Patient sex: M
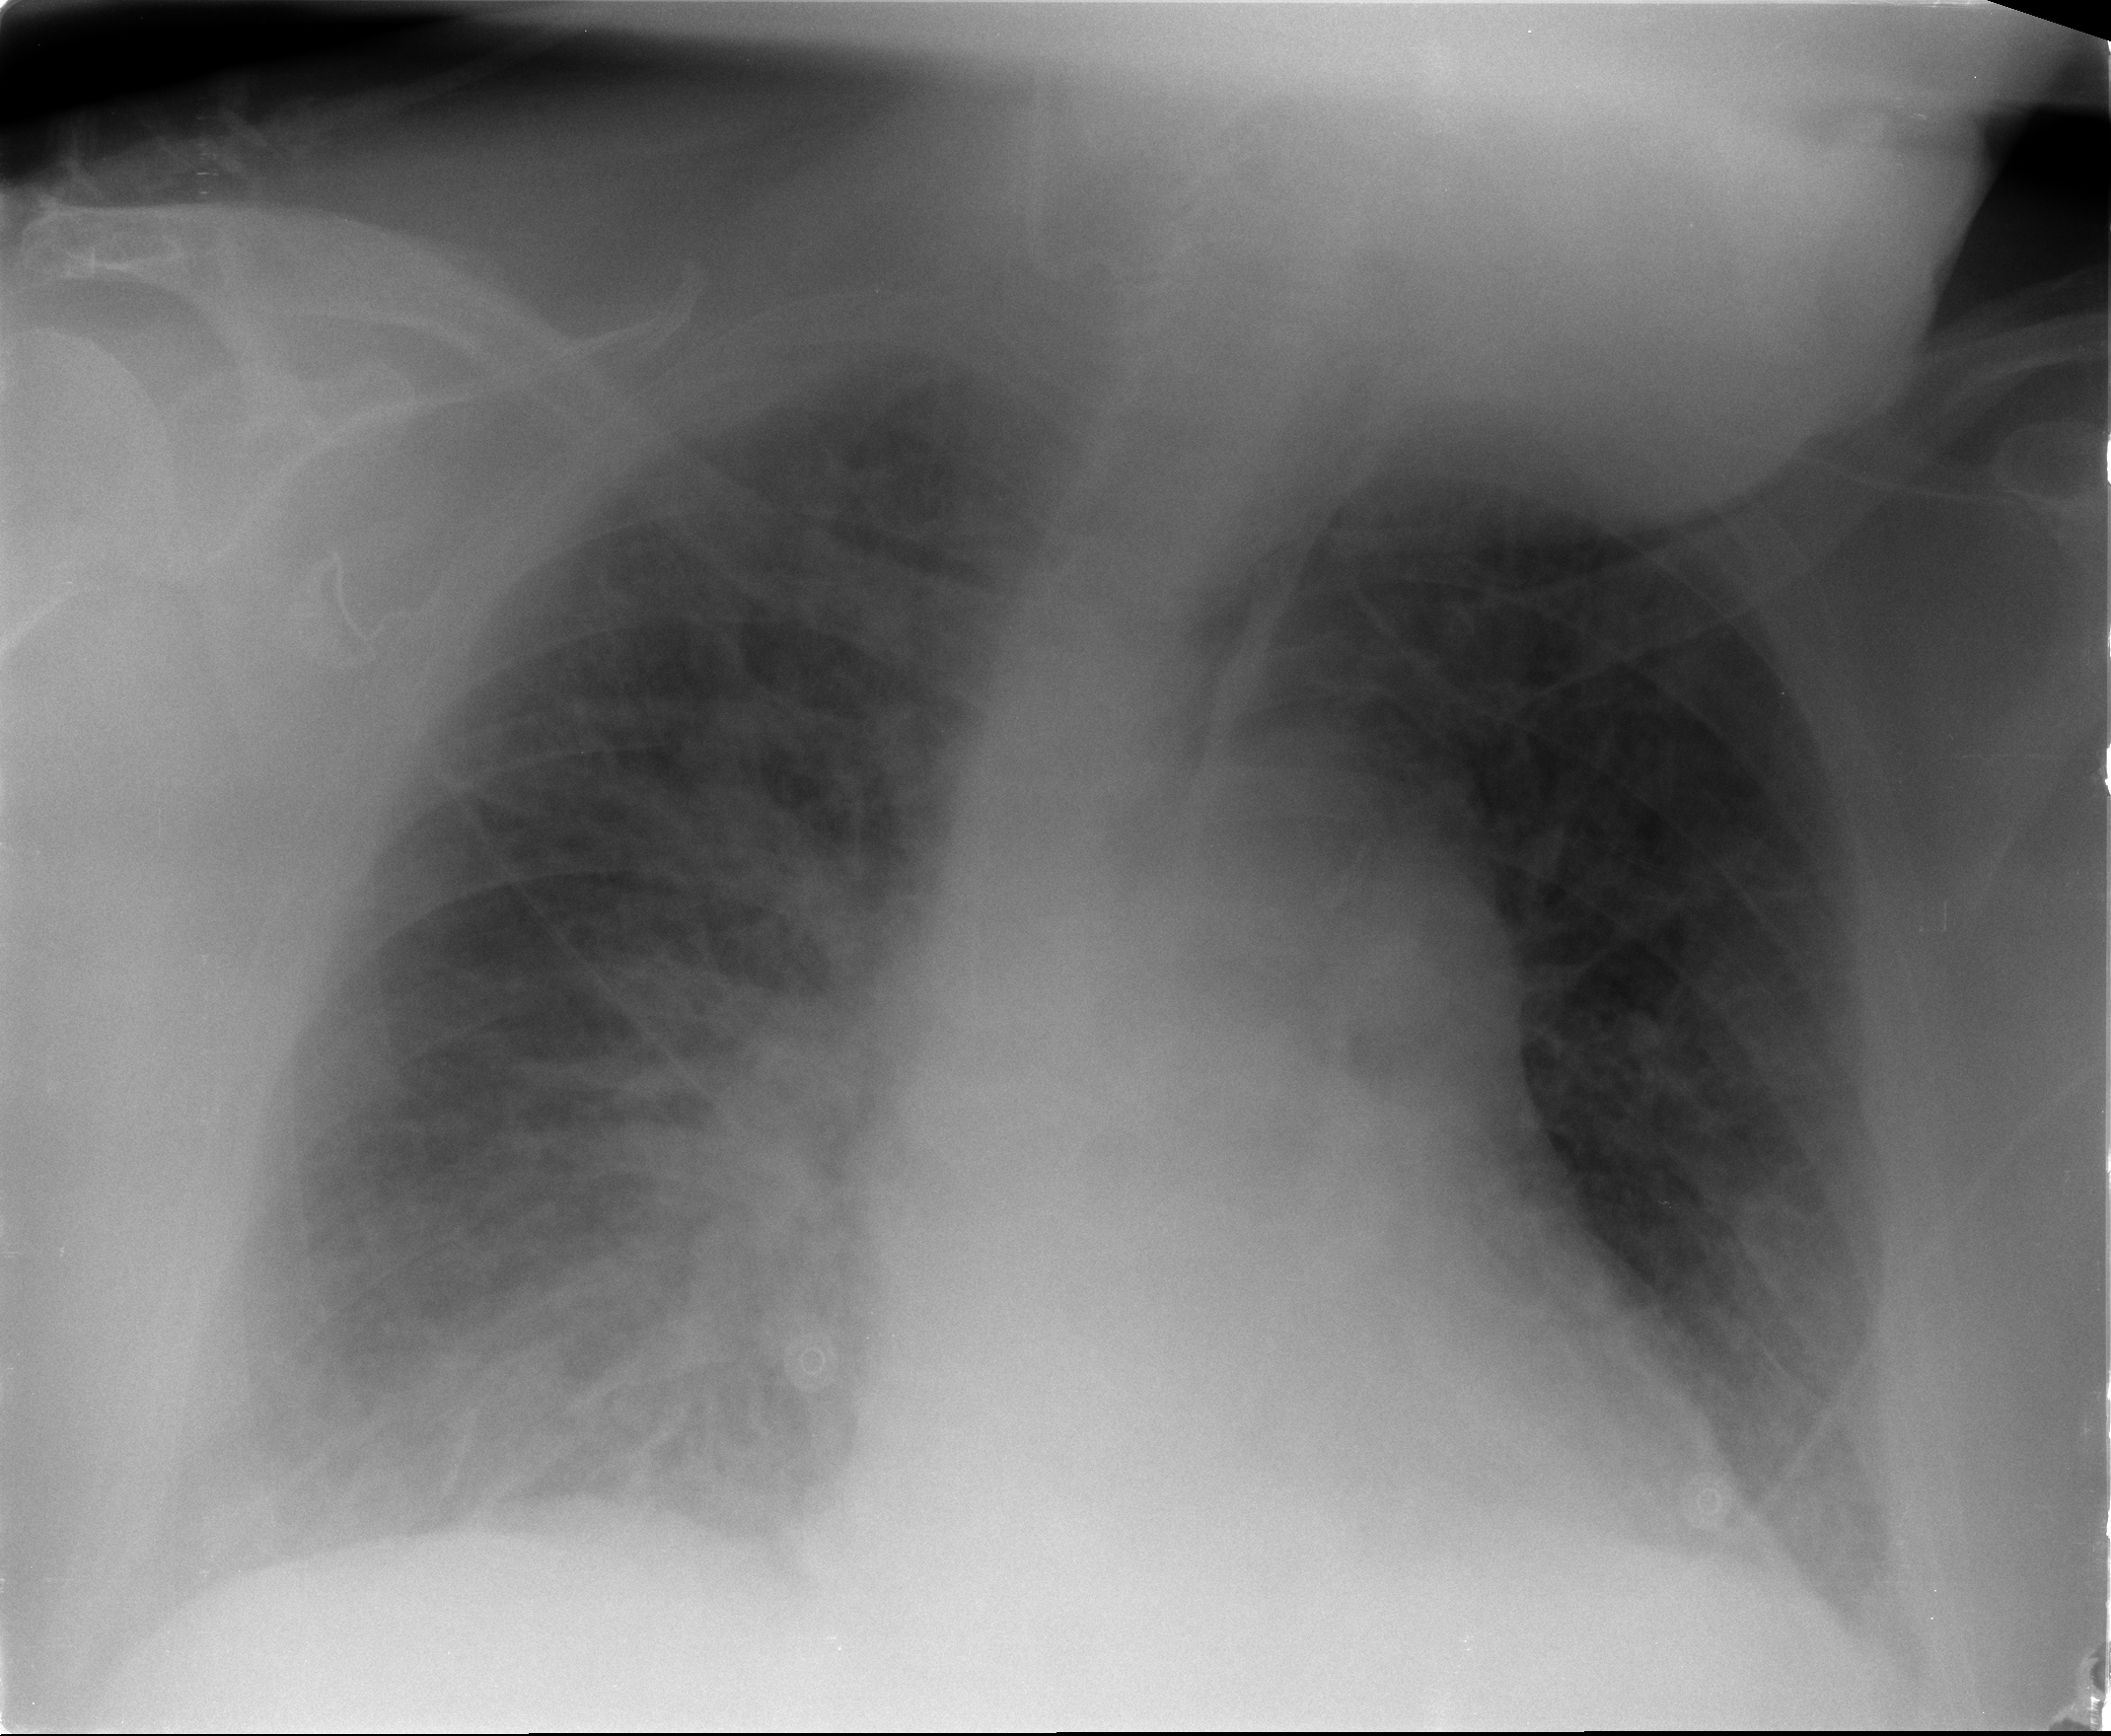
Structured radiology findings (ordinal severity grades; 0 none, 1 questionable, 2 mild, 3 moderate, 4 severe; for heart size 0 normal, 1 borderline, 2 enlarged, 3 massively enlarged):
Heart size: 0
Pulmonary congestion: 2
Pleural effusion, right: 0
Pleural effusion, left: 0
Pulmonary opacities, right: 2
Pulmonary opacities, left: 0
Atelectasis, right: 1
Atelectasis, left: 1